Breast ultrasound image
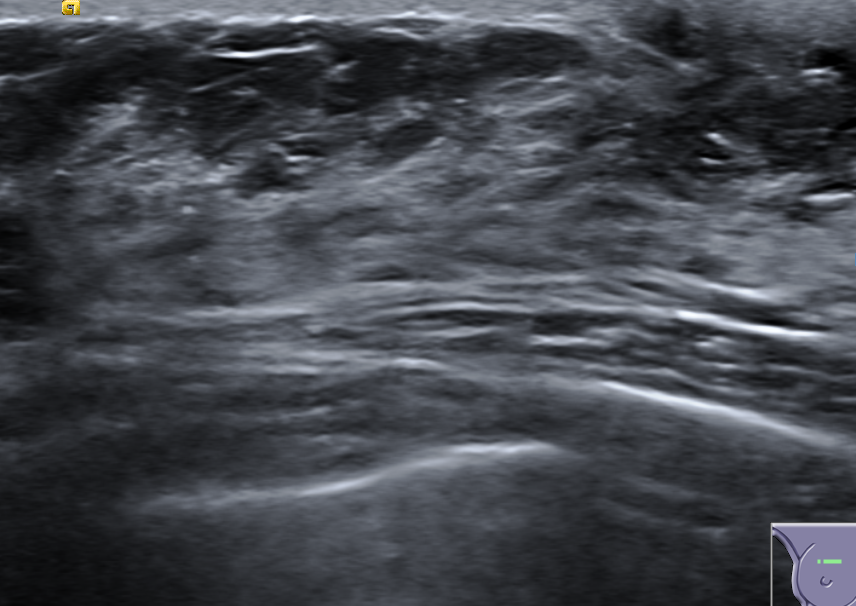
Diagnosis: normal